Question: I've been creating an application using Visual Studio 2010 C# and Microsoft Access 2007. I am new to this and I am experiencing some errors. I've tried using MySQL as a database before but when I changed it to MS Access 2007, there are errors occured stating that the database format is not recognized.
Here's the print screen:

The file type of the database I created is .
Please help. Thanks
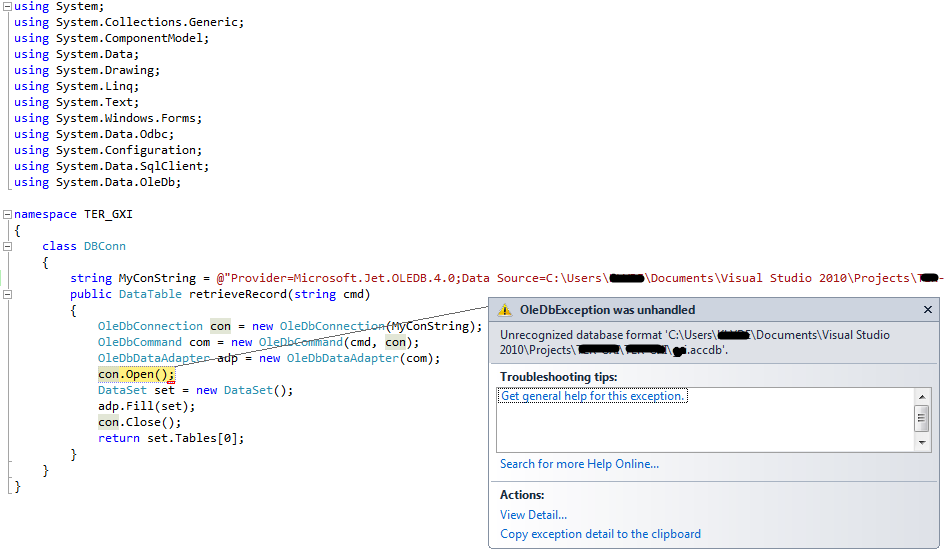
Answer: The driver you are using to connect accdb database is outdated, install <URL> and then change your connection string in this way :
'''
string MyConString = Provider=Microsoft.ACE.OLEDB.12.0;Data Source=C:\pathofyourDatabase.accdb
'''